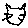
Label: cat